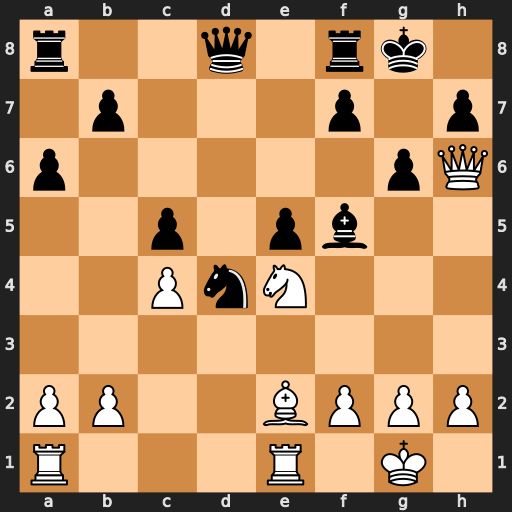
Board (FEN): r2q1rk1/1p3p1p/p5pQ/2p1pb2/2PnN3/8/PP2BPPP/R3R1K1
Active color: w
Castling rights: -
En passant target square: -
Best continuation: Ng5 Qxg5 Qxg5